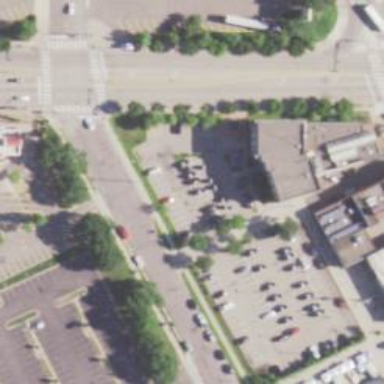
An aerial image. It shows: Parking space is available.